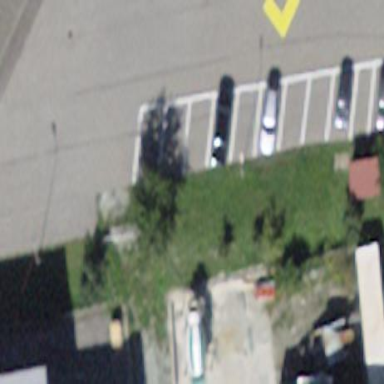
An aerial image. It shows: Parking area with surface.